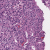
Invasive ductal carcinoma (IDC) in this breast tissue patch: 1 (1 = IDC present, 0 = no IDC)